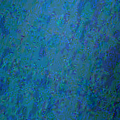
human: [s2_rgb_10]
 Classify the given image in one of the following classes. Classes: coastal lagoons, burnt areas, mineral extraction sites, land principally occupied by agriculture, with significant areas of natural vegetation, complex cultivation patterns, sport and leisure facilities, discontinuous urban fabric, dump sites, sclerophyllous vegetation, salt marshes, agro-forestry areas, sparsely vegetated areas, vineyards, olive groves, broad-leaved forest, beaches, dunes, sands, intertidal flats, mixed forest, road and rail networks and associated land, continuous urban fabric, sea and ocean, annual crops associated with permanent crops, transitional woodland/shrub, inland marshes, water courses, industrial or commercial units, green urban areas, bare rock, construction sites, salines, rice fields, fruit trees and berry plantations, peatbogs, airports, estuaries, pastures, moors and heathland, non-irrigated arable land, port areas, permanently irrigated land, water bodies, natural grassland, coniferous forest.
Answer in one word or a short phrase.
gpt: water bodies